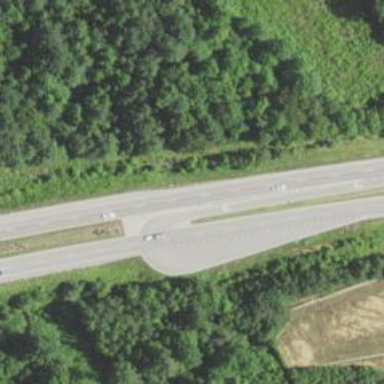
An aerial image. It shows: Trunk link highway.